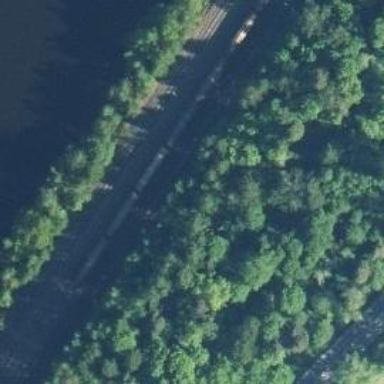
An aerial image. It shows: Railway track.